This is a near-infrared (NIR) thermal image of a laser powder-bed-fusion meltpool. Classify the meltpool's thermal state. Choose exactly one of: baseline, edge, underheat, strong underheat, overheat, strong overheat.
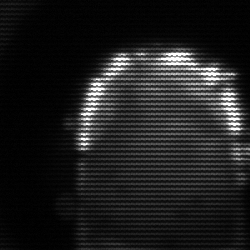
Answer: baseline